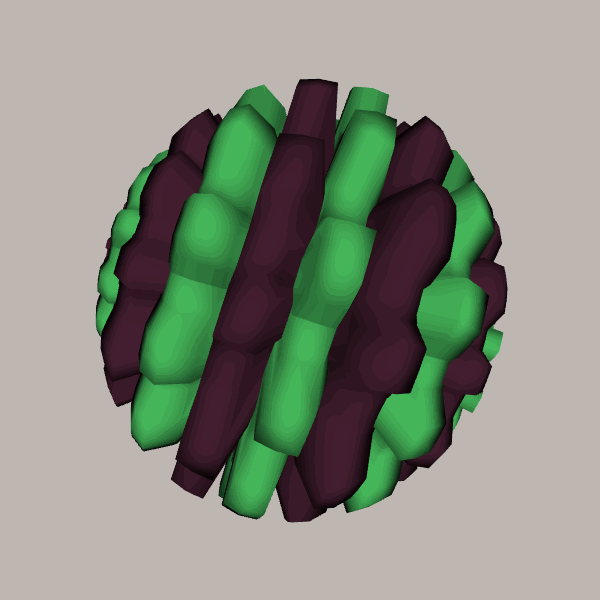
Background: light